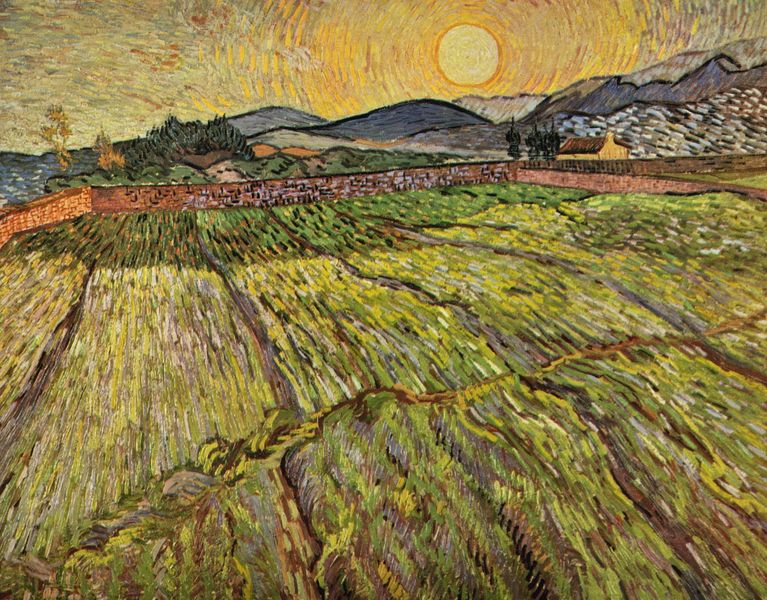
Titel: Landschaft mit gepflügten Feldern
Künstler: Vincent van Gogh
Standort: San Francisco (California)
Institution: Collection R. Oppenheimer
Schlagwörter: baum, berg, blau, blätter, felsen, feuer, gemälde, himmel, laub, schatten, wolken, bäume, gelb, grün, impressionismus, landschaft, ocker, abend, braun, bunt, degas, frankreich, grau, hell, licht, orange, renoir, schwarz, weiss, ölbild, dach, gras, haus, rot, weg, wiese, wolke, zaun, beige, expressionismus, malerei, stein, steine, holland, öl, dämmerung, feld, felder, ferne, horizont, häuser, hügel, morgen, natur, sonnenaufgang, weite, büsche, hütte, kirche, pastos, sonne, wege, wiesen, land, pflanzen, rosa, schön, wald, kreis, garten, zypressen, bewegt, sommer, wellen, umrisse, süden, moderne, acker, furchen, getreide, warm, weizen, berge, farben, fels, gebirge, mauer, ziegel, lila, sonnenuntergang, violett, landschaftsmalerei, linien, hof, van gogh, ölgemälde, brand, untergang, wogen, duktus, impressionistisch, monet, manet, abendrot, striche, kornfeld, gogh, provence, türme, flammen, strahlen, geld, zypresse, strich, kreise, flur, pinselstrich, vincent van gogh, quader, mauern, bauernhaus, graben, pinien, reben, verrückt, vincent, hügelkette, postimpressionismus, getreidefeld, äume, sonnenball, furche, gräben, berger, vincent van, alpilles, van goch, lichtmalerei, acler, sonennstrahlen, van gog, nigger, radiance, reinfarben